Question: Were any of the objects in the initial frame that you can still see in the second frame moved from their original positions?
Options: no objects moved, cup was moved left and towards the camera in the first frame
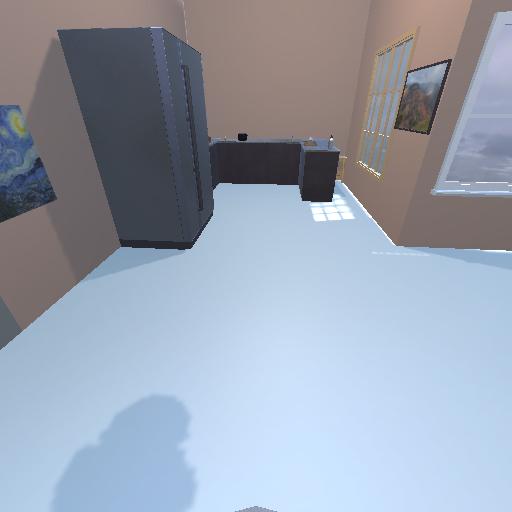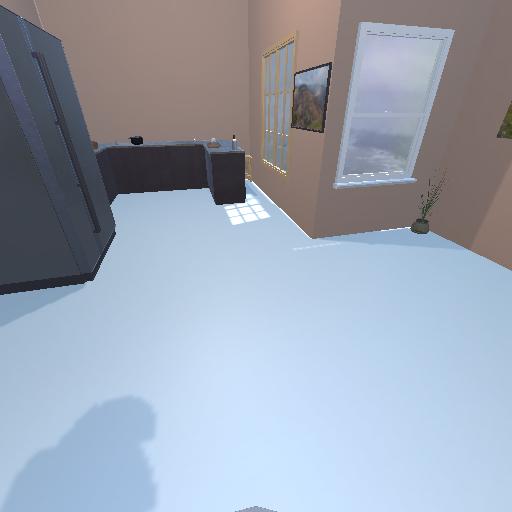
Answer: no objects moved